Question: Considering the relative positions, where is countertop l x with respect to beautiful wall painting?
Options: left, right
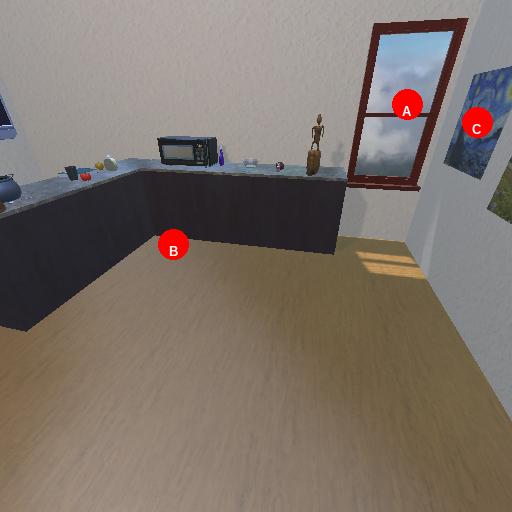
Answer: left